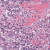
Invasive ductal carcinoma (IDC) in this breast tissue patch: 1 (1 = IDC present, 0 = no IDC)